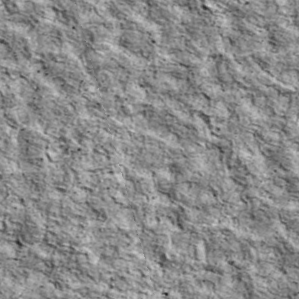
Label: non_frost